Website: lowes
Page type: customer-info-address
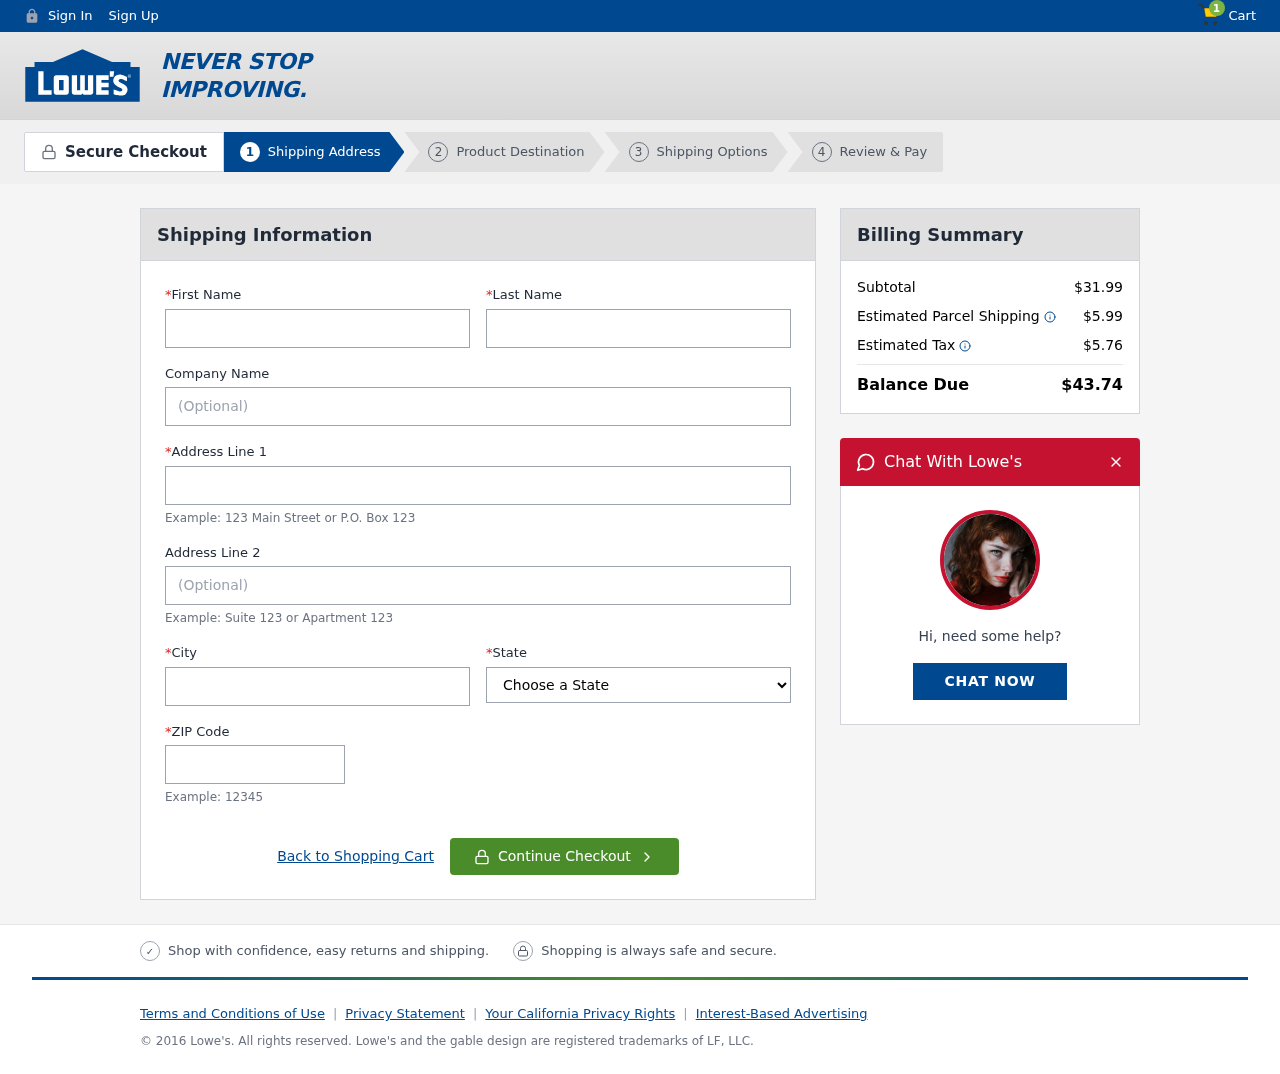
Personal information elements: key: PII_CITY
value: Watsonfort
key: PII_COMPANY
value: Greene LLC
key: PII_FIRSTNAME
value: Gloria
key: PII_LASTNAME
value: Adams
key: PII_POSTCODE
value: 73364
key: PII_STATE
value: MP
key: PII_STREET
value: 5884 Elizabeth Grove
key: PII_STREET2
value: Suite 212
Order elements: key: ORDER_NUM_ITEMS
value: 1
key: ORDER_SUBTOTAL
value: $31.99
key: ORDER_SHIPPING_COST
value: $5.99
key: ORDER_TAX
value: $5.76
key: ORDER_TOTAL
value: $43.74